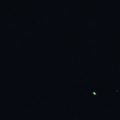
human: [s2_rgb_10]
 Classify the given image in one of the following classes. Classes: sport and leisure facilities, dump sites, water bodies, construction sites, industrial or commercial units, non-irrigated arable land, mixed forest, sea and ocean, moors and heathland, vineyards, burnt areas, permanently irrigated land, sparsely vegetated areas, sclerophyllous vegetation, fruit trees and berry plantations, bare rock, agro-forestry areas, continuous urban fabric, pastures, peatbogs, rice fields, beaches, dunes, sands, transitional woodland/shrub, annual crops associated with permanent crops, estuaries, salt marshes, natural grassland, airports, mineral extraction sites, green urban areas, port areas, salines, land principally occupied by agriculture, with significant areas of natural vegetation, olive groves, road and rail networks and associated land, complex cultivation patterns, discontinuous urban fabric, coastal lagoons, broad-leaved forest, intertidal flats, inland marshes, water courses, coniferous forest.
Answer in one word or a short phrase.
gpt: sea and ocean